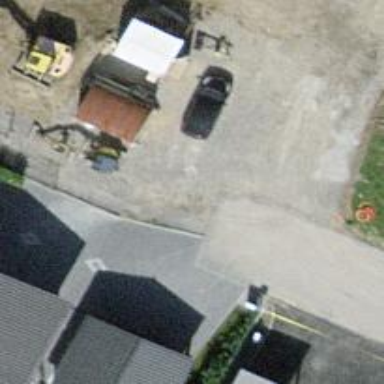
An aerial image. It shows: Footway with surface of fine gravel.